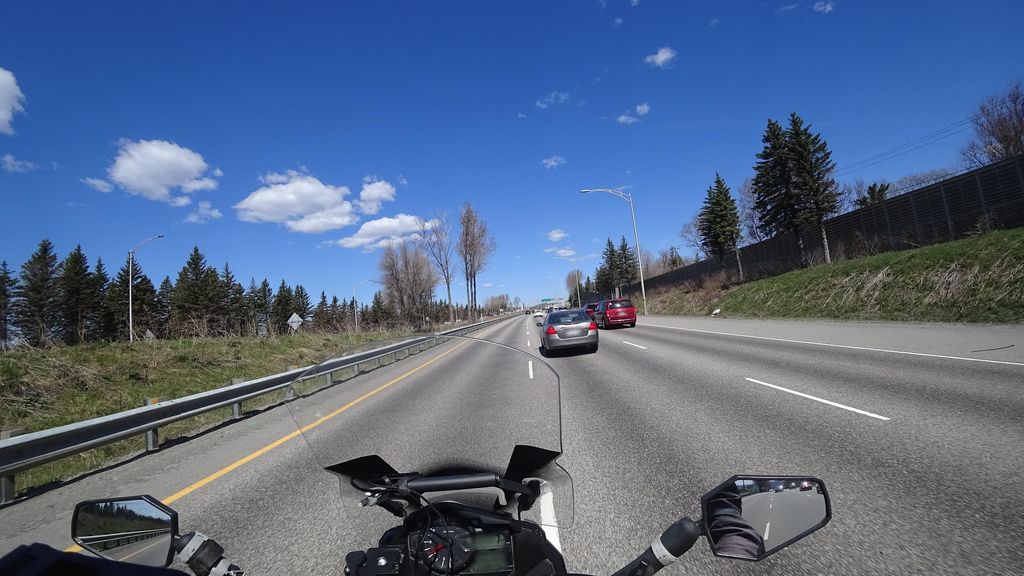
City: quebec_city